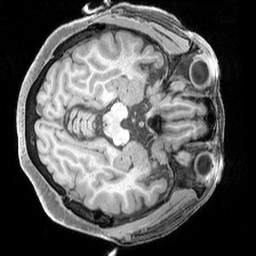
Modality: T1w
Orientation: axial
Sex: female
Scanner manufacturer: siemens
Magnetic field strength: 3 T
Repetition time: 2.3 s
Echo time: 0.00226 s